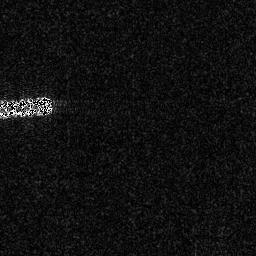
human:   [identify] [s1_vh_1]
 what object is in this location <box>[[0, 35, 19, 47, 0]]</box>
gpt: <ref>1 medium ship at the left</ref>